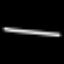
Label: line